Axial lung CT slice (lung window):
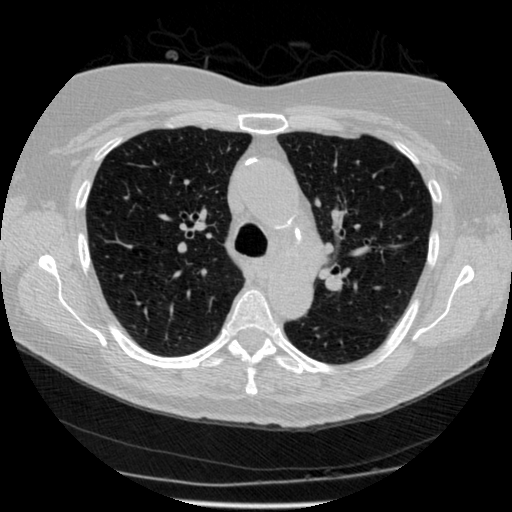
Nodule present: no